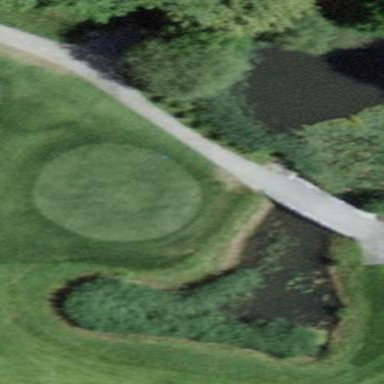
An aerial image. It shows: Grassy area designated as golf tee.